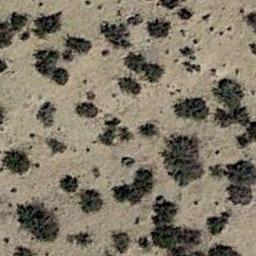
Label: chaparral